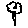
Label: flower